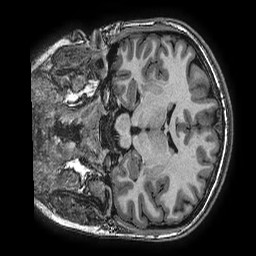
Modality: T1w
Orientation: coronal
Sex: female
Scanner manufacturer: ge
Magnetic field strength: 3 T
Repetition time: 0.0077 s
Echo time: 0.003436 s